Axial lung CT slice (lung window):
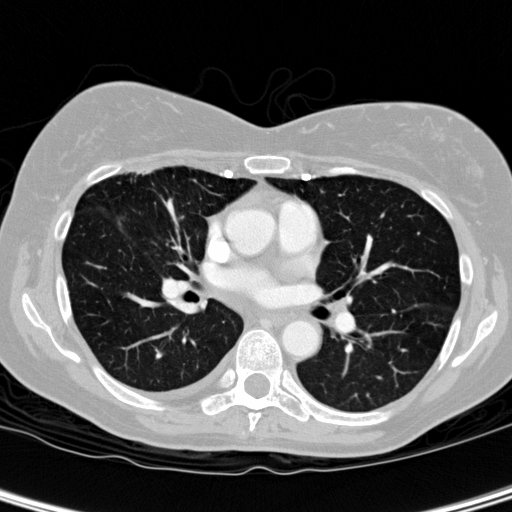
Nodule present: no